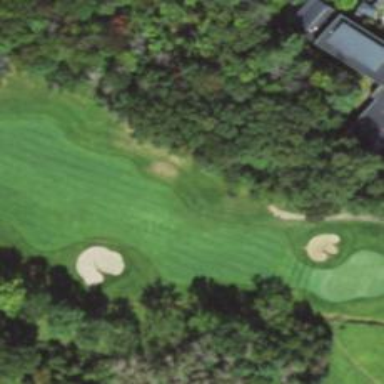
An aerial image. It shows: View of golf hole.